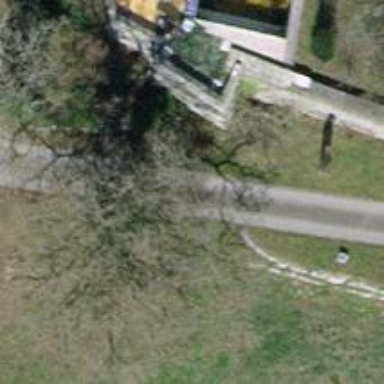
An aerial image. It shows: Cobblestone service road.